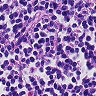
Metastatic tissue present: no